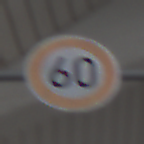
Verkehrszeichen: Geschwindigkeit60
Umgebung: Roofed, Urban
Tageszeit: MorningAfternoon
Wetter: PartlyCloudy
Licht: Natural
Jahreszeit: NotSpecified
Kontrast: MediumContrast